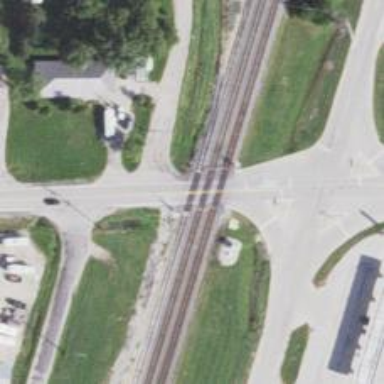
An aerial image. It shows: Railway siding for service.